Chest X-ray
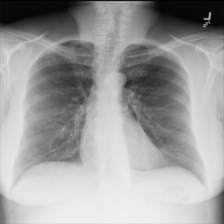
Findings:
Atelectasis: negative
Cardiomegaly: negative
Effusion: negative
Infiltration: negative
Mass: negative
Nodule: negative
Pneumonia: negative
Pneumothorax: negative
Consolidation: negative
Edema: negative
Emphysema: negative
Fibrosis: negative
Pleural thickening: negative
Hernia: negative